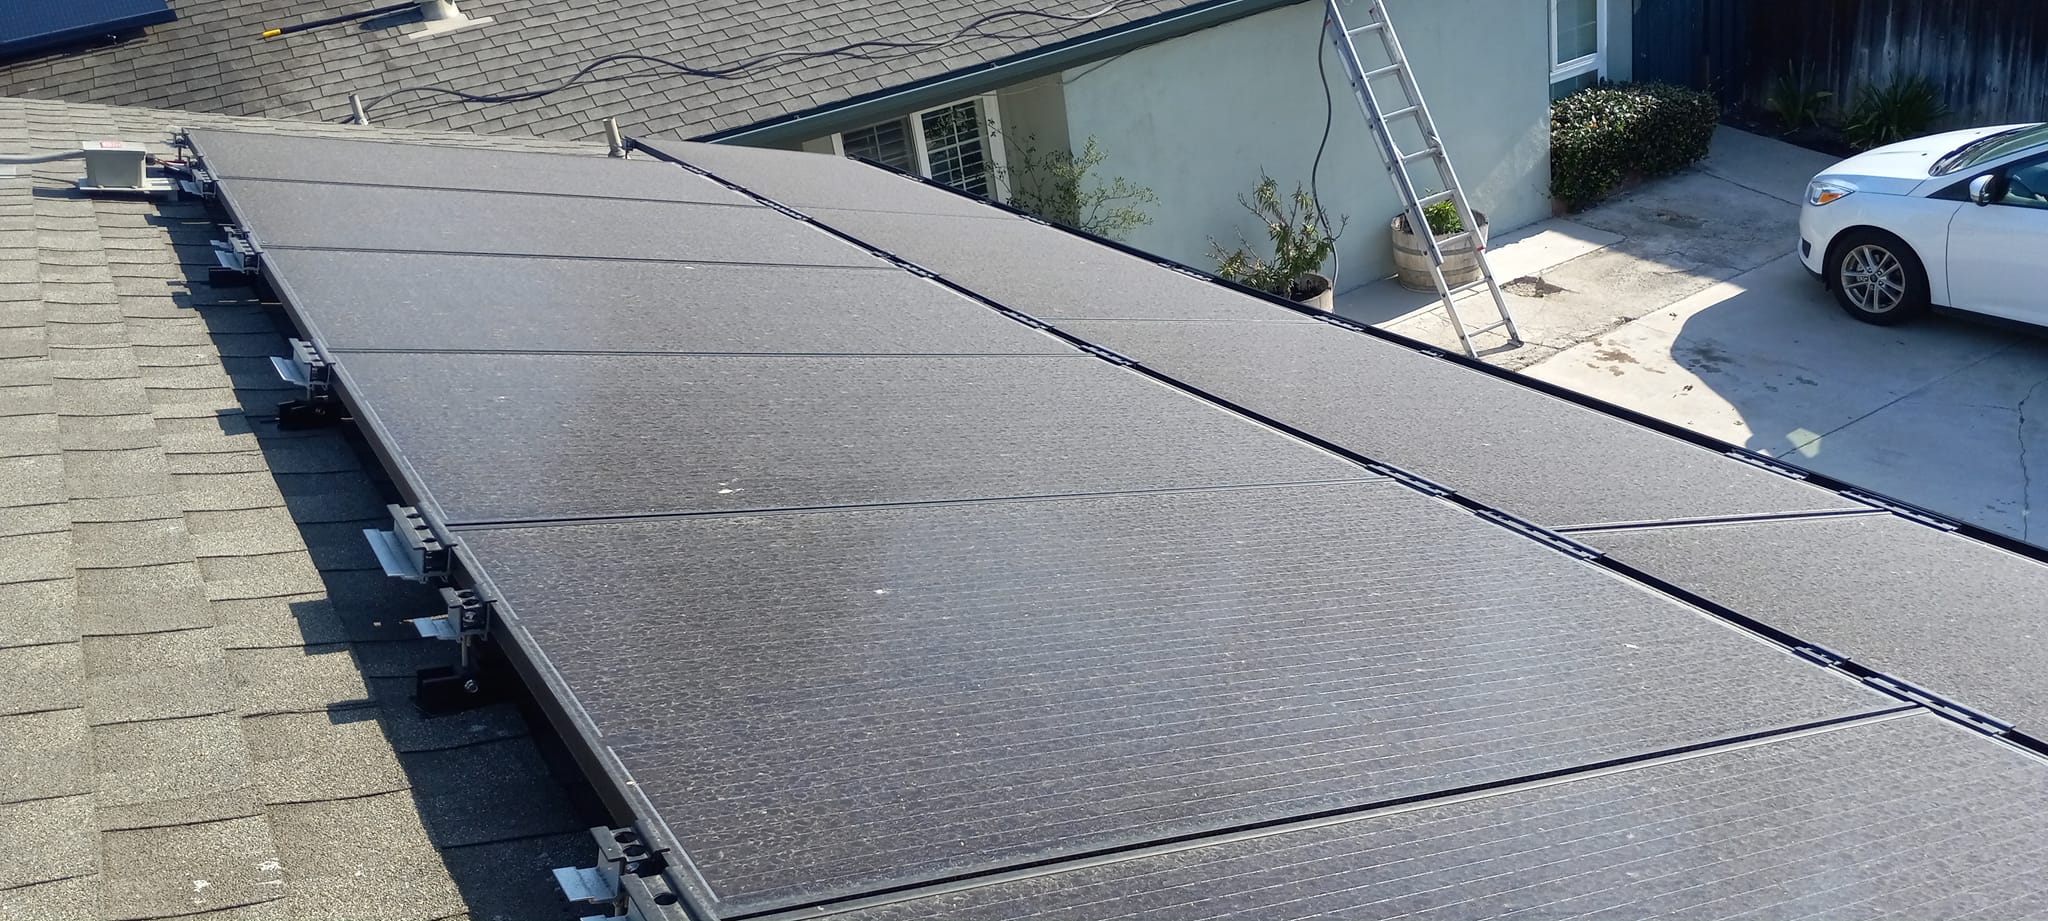
Label: Dusty